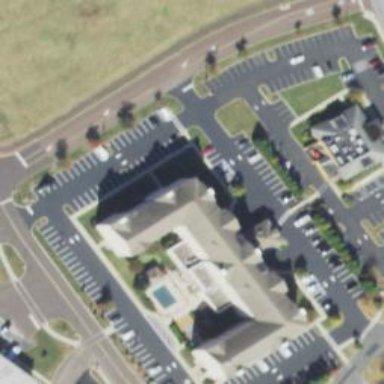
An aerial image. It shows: Hotel building.